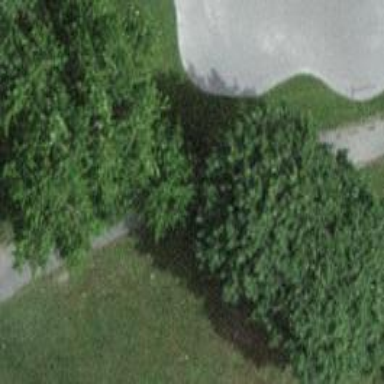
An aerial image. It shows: Designated golf cartpath with grade1 tracktype.